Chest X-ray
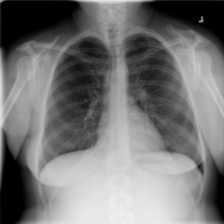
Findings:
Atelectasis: negative
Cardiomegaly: negative
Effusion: negative
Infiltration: negative
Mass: negative
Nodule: negative
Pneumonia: negative
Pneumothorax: negative
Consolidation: negative
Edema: negative
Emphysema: negative
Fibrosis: negative
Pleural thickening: negative
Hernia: negative